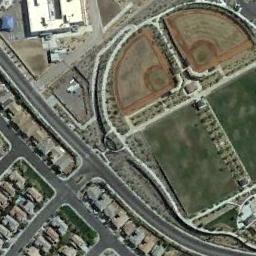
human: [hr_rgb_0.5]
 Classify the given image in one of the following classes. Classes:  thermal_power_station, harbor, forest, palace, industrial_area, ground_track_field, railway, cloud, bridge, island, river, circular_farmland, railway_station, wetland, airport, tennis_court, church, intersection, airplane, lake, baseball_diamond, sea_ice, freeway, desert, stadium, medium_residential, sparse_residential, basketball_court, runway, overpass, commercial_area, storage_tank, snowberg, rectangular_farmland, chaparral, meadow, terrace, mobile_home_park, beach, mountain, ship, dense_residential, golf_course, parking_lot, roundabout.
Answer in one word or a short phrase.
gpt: baseball_diamond